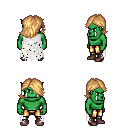
a pixel art fantasy rpg character, male body template, orc, green skin, white tattered cape, gold greaves, light blonde swoop hairstyle, maroon shoes, four views (front, back, left, right), 2x2 character sprite sheet, small pixel art, hard edges, no anti-aliasing